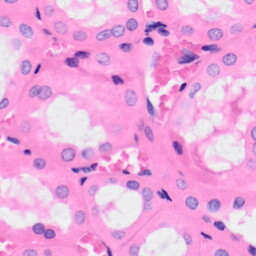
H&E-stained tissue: Kidney